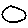
Label: circle